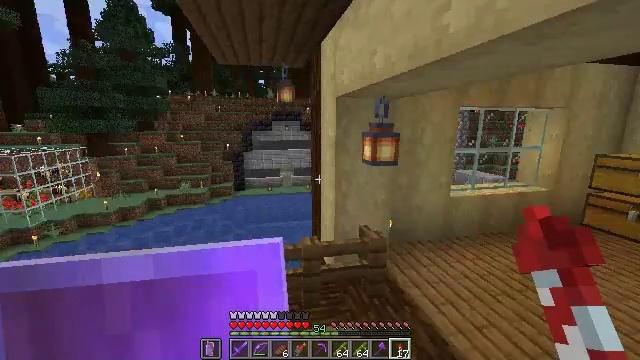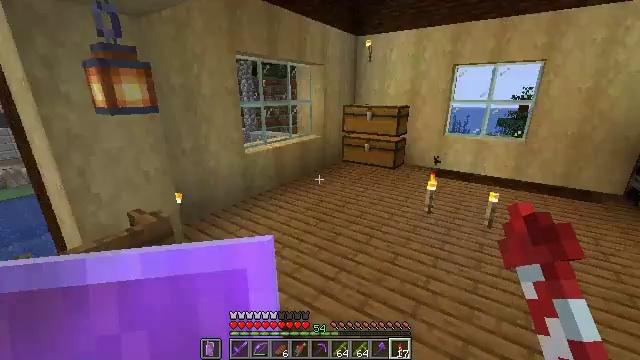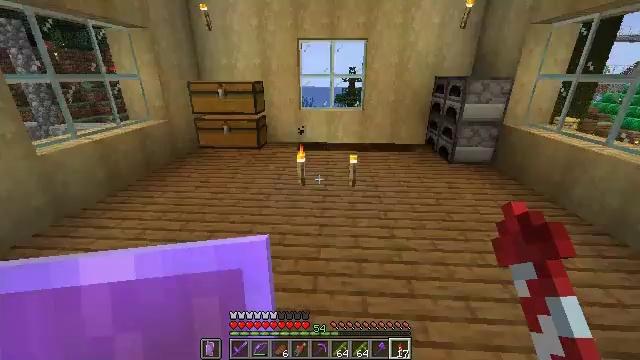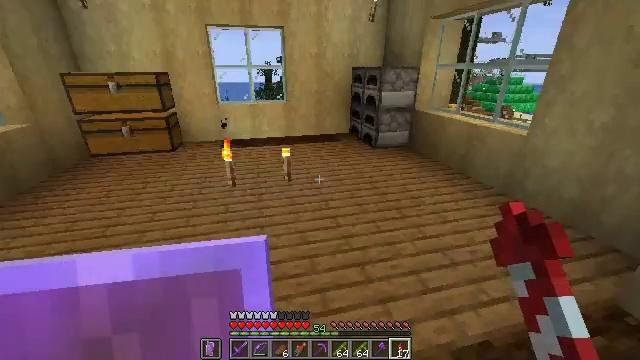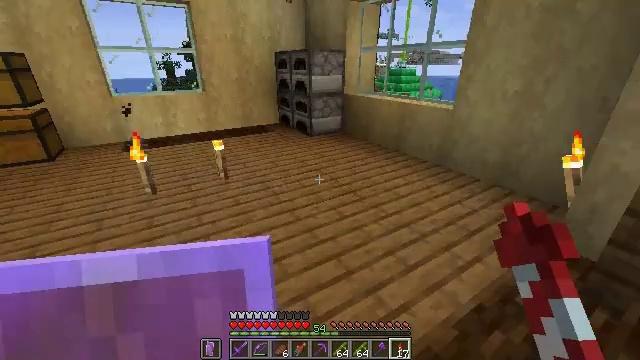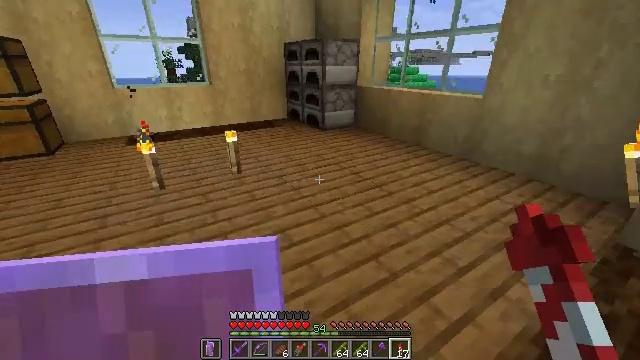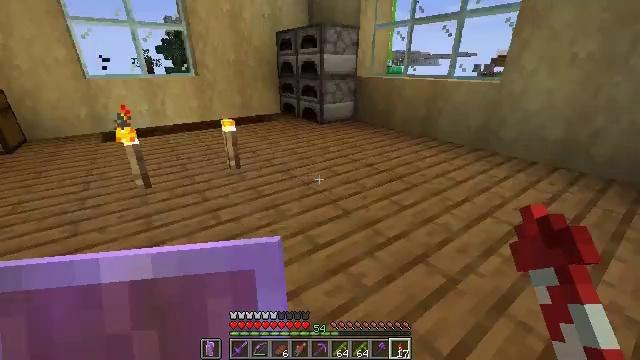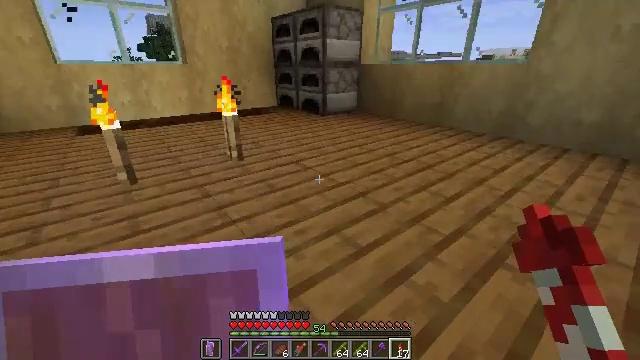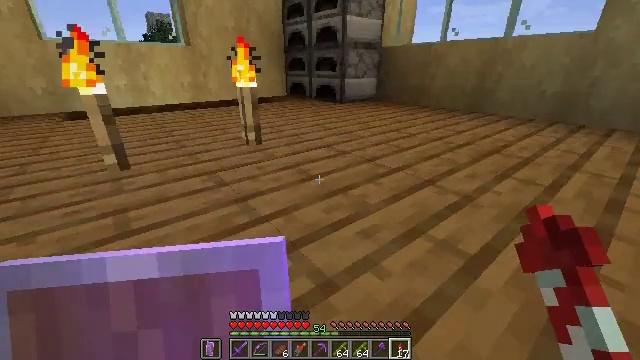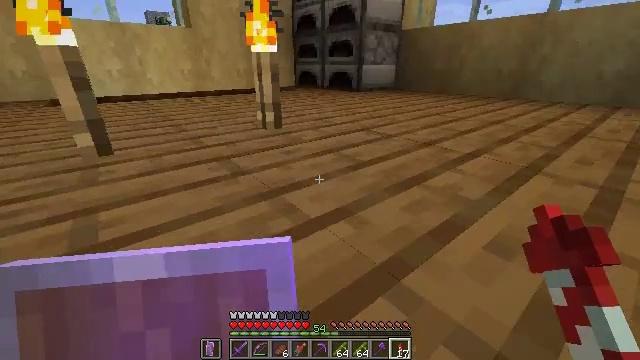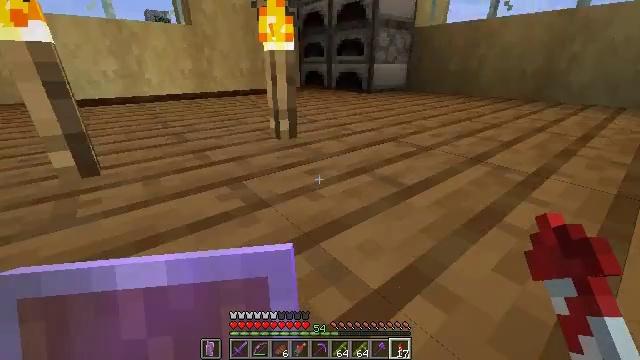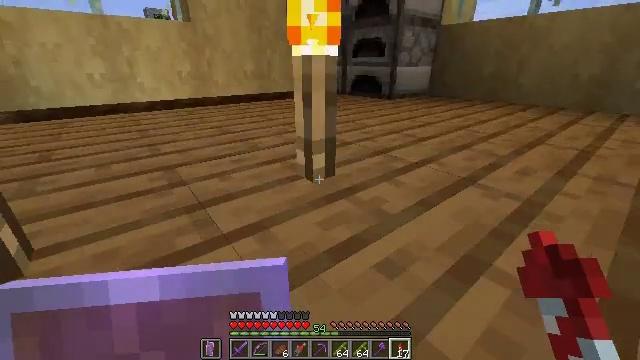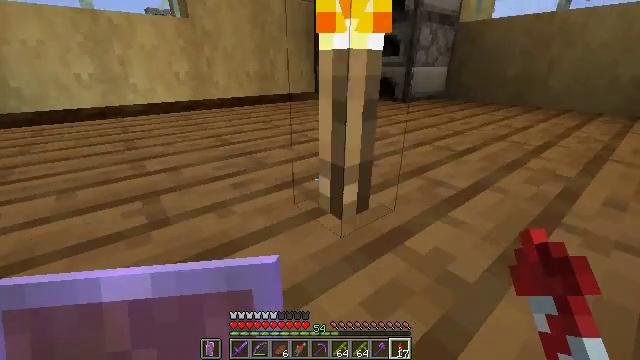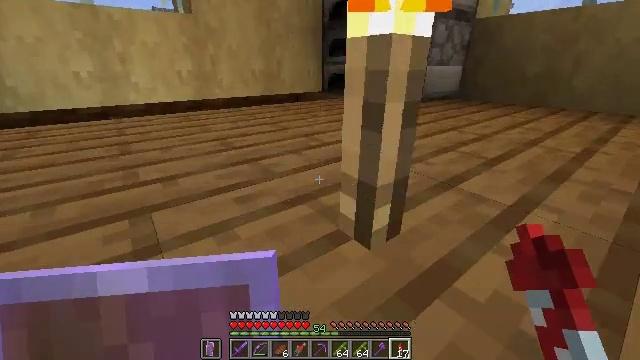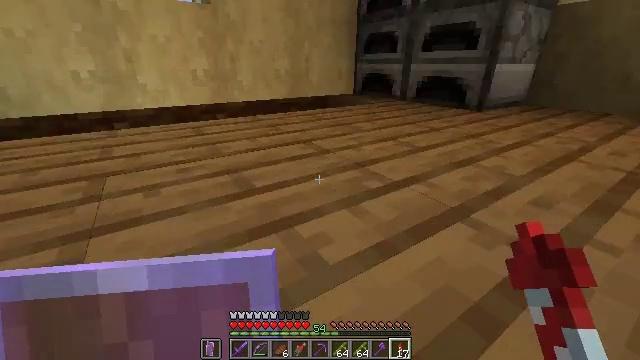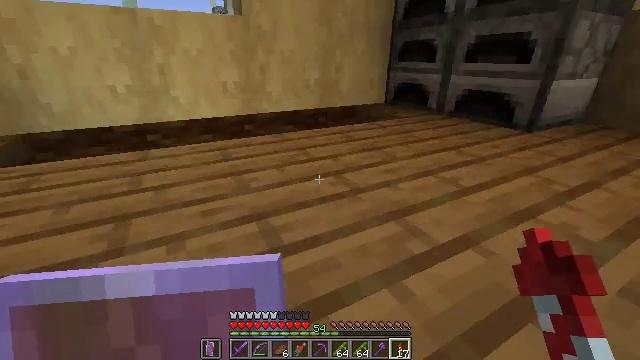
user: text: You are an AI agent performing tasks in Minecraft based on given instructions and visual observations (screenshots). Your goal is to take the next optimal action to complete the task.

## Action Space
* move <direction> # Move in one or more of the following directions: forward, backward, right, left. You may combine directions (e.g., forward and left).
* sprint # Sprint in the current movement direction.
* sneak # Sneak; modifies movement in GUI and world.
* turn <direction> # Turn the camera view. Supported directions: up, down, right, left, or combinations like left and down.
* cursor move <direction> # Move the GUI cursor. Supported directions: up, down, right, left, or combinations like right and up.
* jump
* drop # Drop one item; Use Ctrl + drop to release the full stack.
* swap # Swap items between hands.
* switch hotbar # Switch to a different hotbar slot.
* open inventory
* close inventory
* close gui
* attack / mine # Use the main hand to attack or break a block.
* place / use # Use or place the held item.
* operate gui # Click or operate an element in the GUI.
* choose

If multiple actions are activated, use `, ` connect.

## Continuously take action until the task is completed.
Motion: motion action
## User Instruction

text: Attack the brown shulker box to remove it.
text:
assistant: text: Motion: turn right and down
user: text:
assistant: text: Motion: turn right and down
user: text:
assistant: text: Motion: turn right
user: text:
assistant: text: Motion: turn right and down
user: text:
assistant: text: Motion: move forward
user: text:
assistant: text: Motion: move forward, turn right
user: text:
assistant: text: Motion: move forward, turn right
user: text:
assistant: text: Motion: move forward
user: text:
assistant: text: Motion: move forward
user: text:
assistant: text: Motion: move forward
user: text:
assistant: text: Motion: move forward
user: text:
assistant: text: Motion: move forward
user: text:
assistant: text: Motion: no_op
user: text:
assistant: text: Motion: turn left
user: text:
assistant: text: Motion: turn left
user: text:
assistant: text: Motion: turn left and down
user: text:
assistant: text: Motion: turn left and down
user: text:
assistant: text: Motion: turn left and down
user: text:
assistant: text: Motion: turn left and down
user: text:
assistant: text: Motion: turn left and down
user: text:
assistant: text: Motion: turn left and down
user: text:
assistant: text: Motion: turn left and down
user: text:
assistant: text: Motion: no_op
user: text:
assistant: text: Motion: no_op
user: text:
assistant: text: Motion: no_op
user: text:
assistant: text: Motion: no_op
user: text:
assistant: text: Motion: no_op
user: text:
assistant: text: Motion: no_op
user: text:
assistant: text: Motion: no_op
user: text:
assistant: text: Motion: no_op